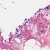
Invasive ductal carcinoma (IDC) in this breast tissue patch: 0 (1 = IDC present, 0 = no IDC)